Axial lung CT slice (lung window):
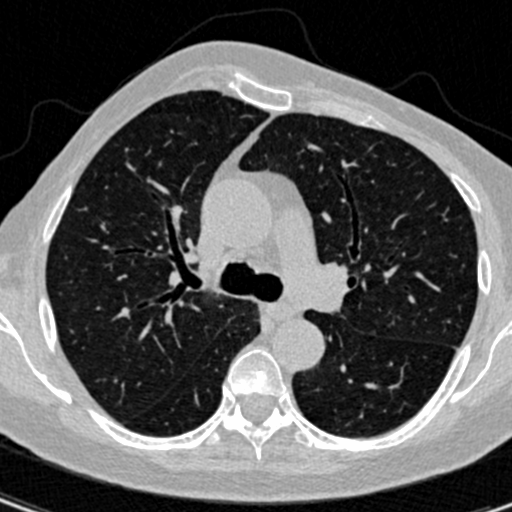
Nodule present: no